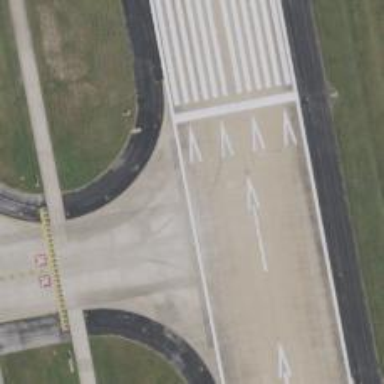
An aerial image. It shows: View of taxiway at the airport.